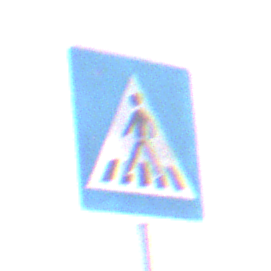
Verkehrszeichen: FussgaengerueberwegRechts
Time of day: SunriseSunset
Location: Outdoor (Urban)
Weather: PartlyCloudy
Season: NotSpecified
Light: Natural